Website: slack
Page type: payment
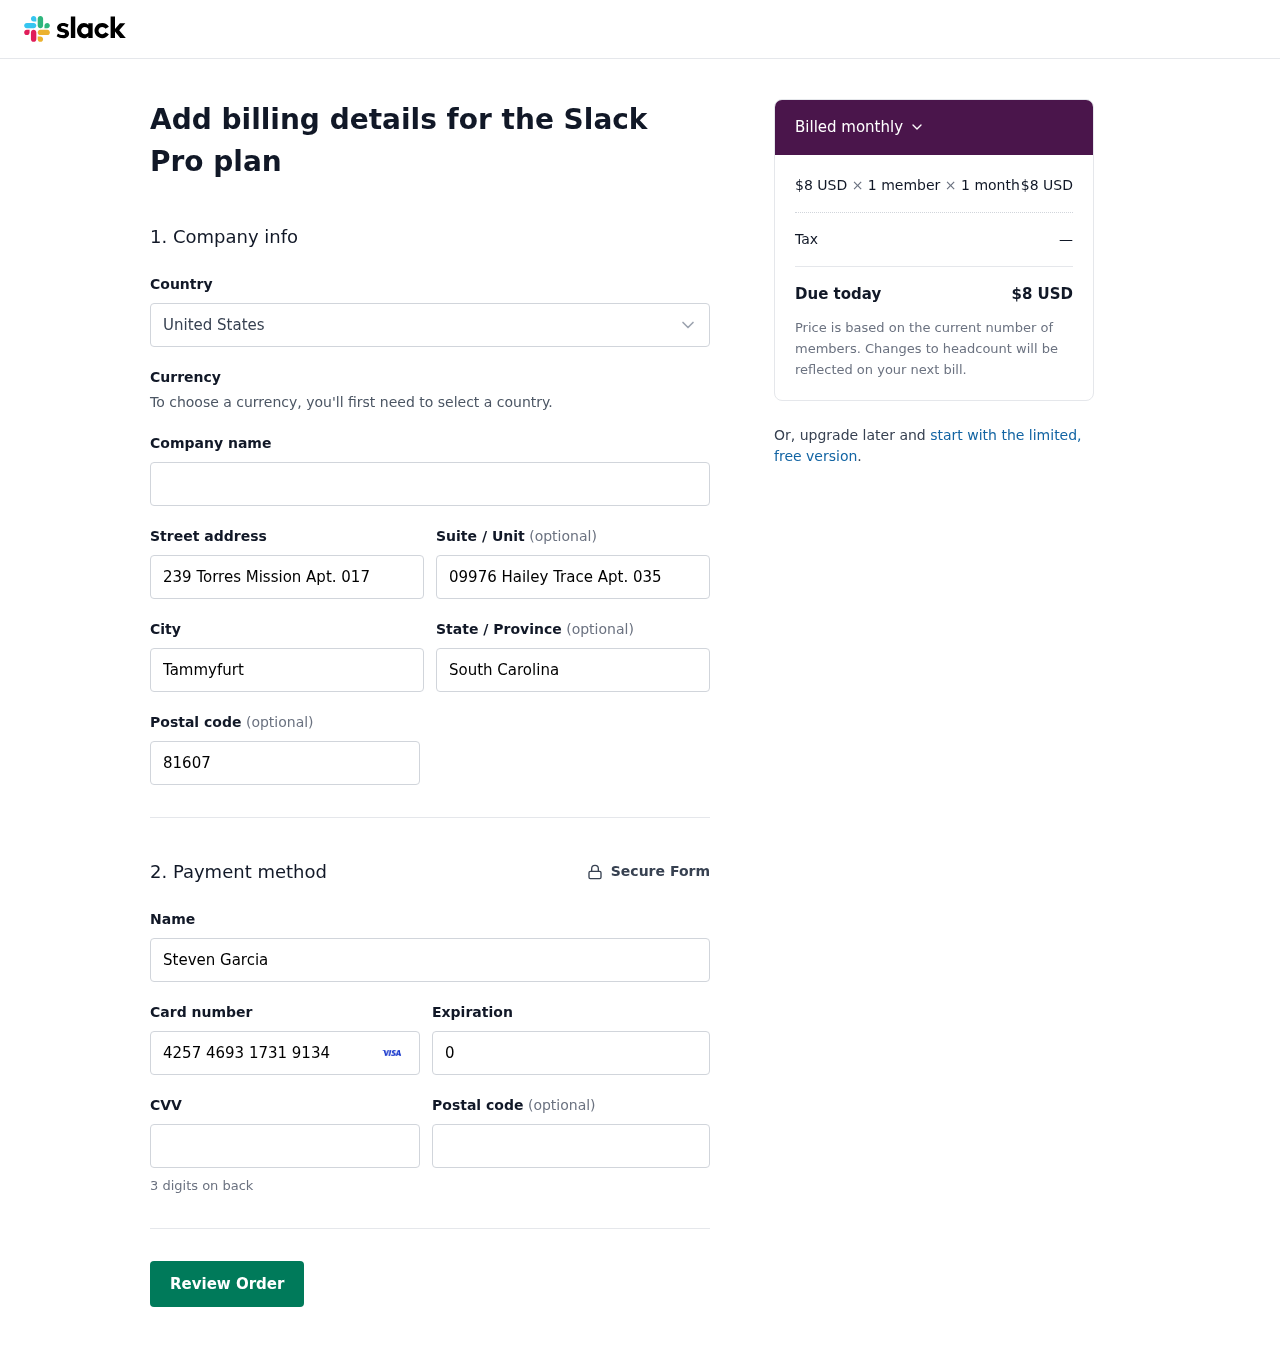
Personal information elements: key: PII_COUNTRY
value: United States
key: PII_STREET
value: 239 Torres Mission Apt. 017
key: PII_STREET2
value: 09976 Hailey Trace Apt. 035
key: PII_CITY
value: Tammyfurt
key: PII_STATE
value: South Carolina
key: PII_POSTCODE
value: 81607
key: PII_FULLNAME
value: Steven Garcia
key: PII_CARD_NUMBER
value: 4257 4693 1731 9134
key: PII_CARD_EXPIRY
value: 06/28
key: PII_CARD_CVV
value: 262
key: PII_POSTCODE2
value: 70778
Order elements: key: ORDER_PRICE_PER_MEMBER
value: $8 USD
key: ORDER_NUM_MEMBERS
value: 1 member
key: ORDER_NUM_MONTHS
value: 1 month
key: ORDER_SUBTOTAL
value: $8 USD
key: ORDER_TAX
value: —
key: ORDER_TOTAL
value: $8 USD